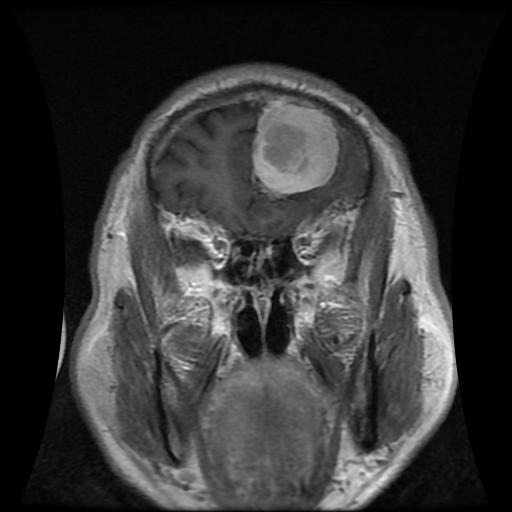
Label: meningioma